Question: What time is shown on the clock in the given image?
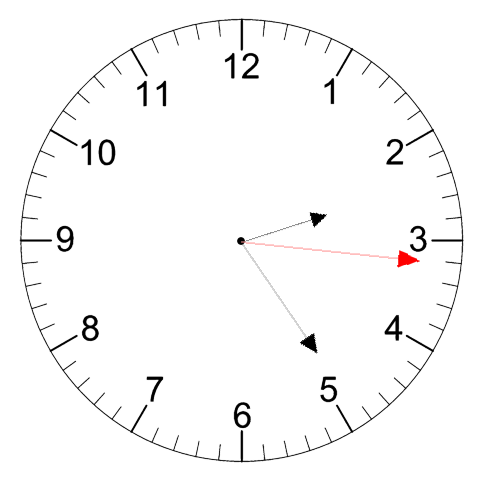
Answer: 02:24:16